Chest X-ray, PA view. Patient: 23 years old, sex M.
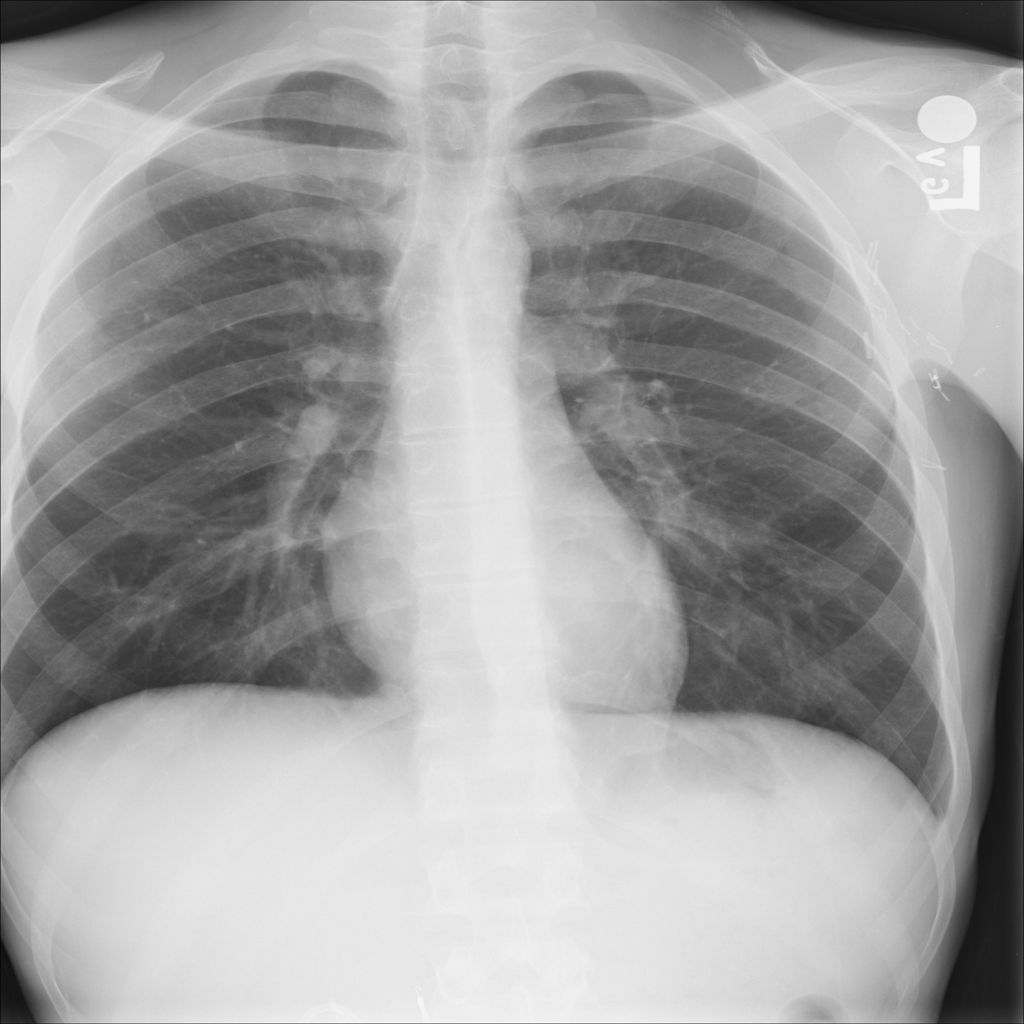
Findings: No Finding